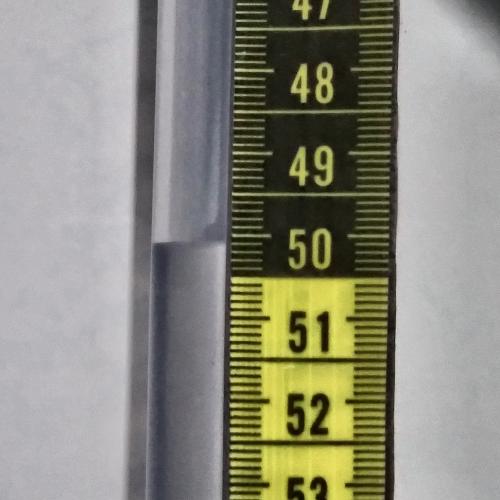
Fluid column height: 50.1 cm